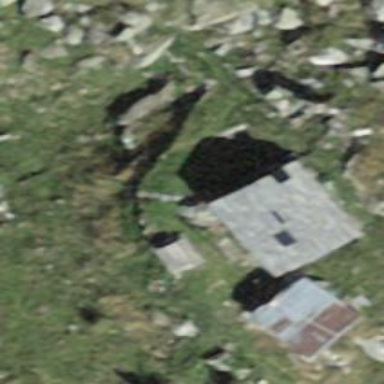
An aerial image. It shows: Wilderness hut in natural setting. The basic hut serves as shelter for visitors seeking refuge.